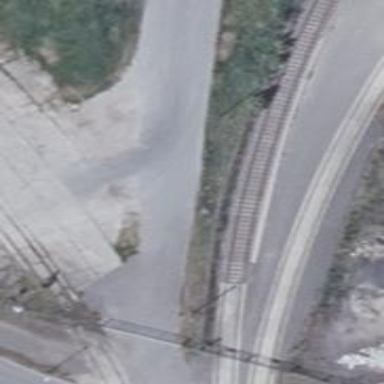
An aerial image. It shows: Rail spur service.